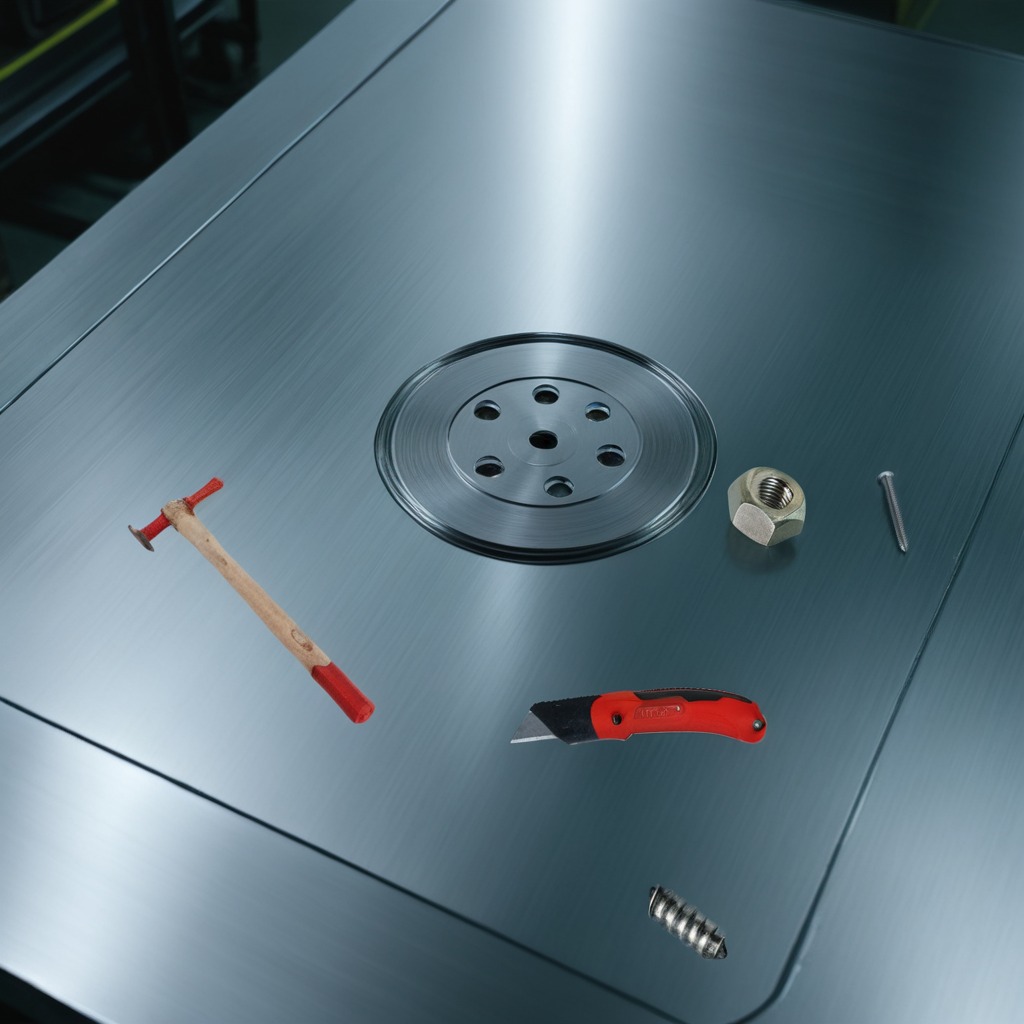
A hammer is lying on the metal table.